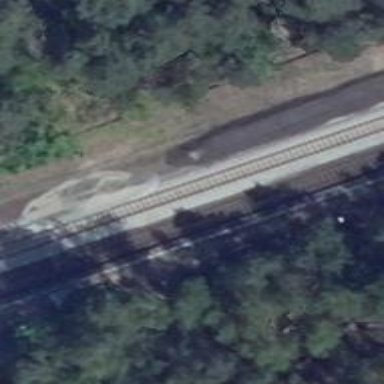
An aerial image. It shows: Public transport stop position along the railway.